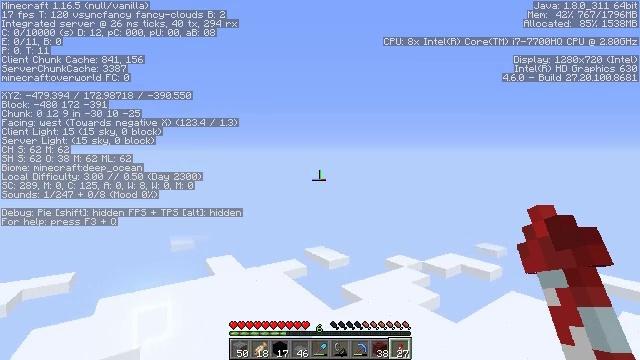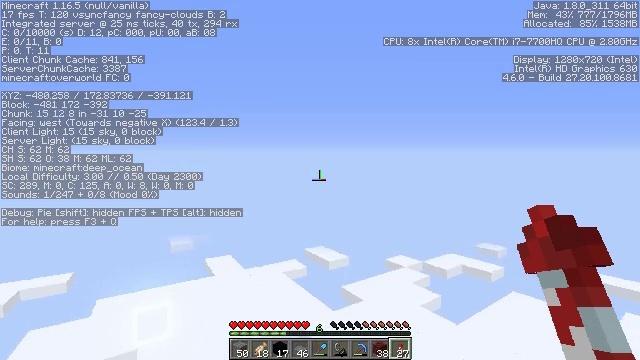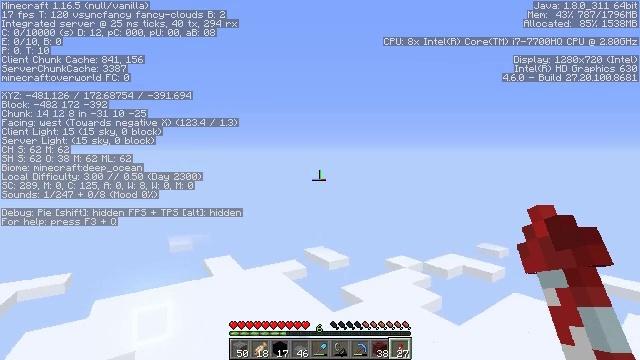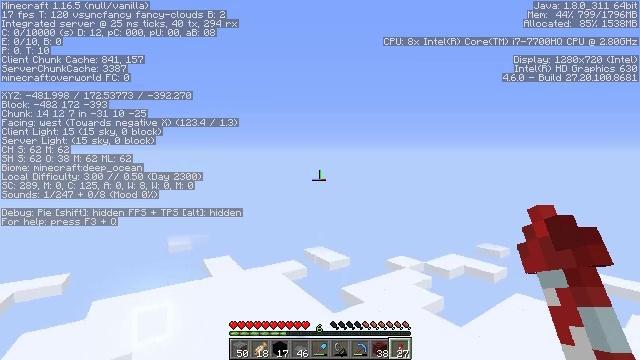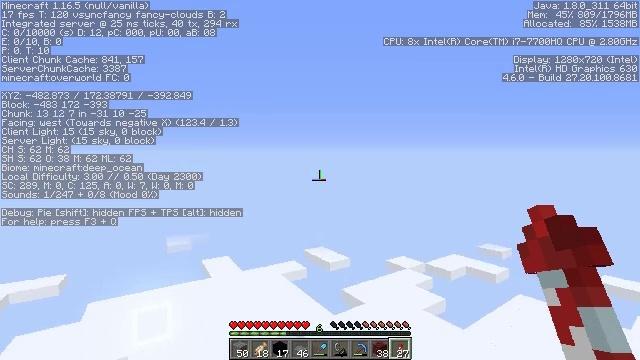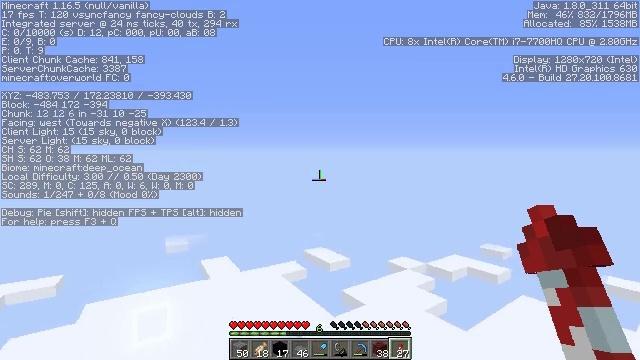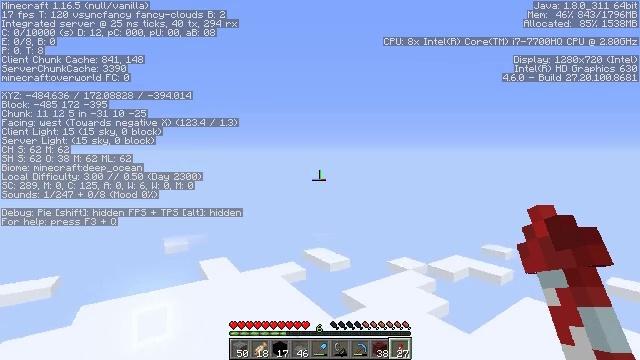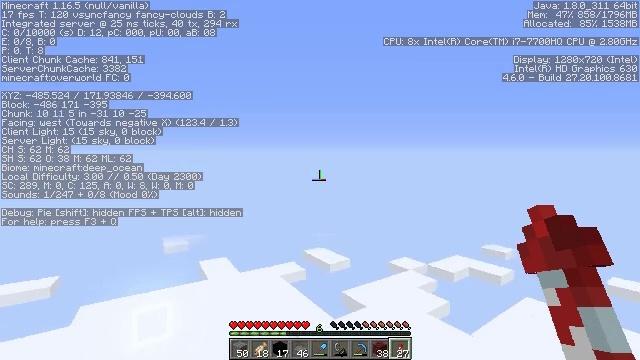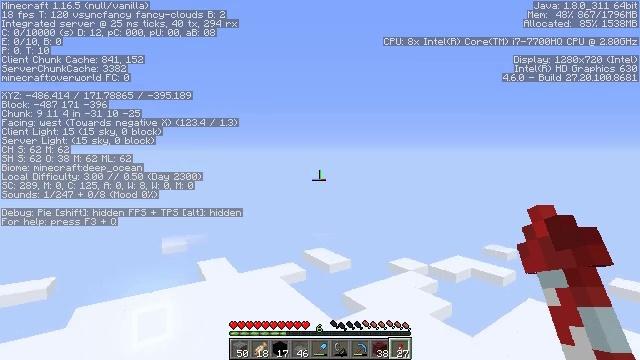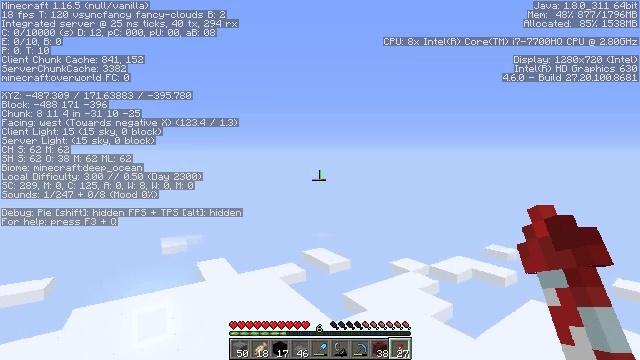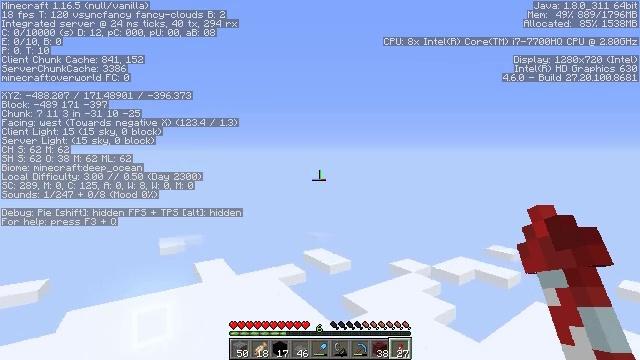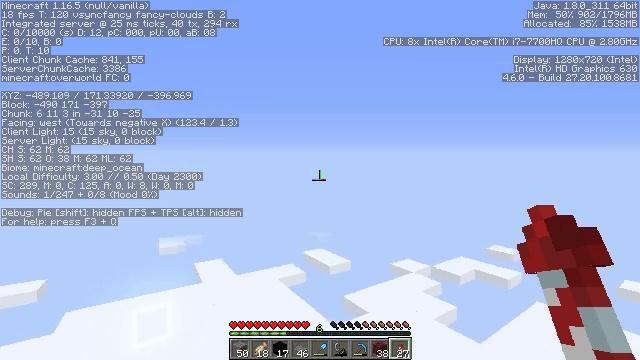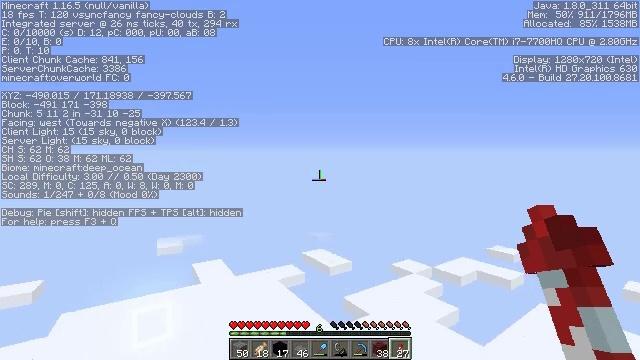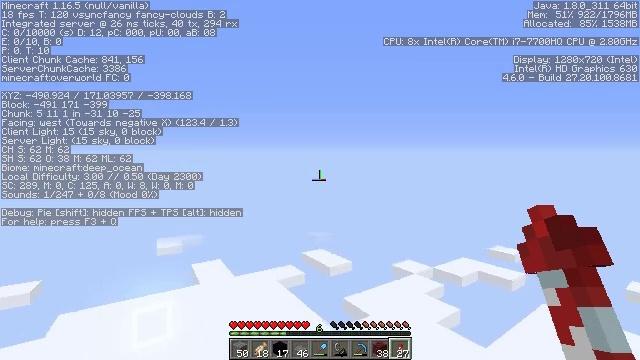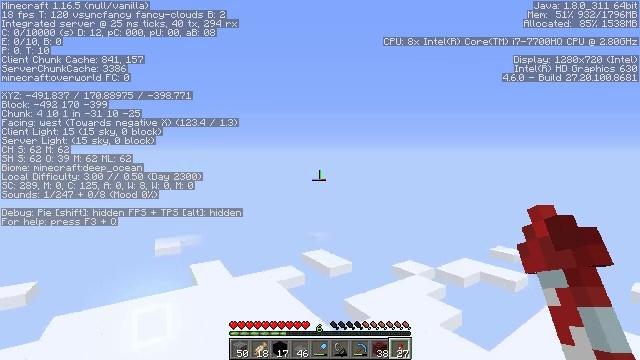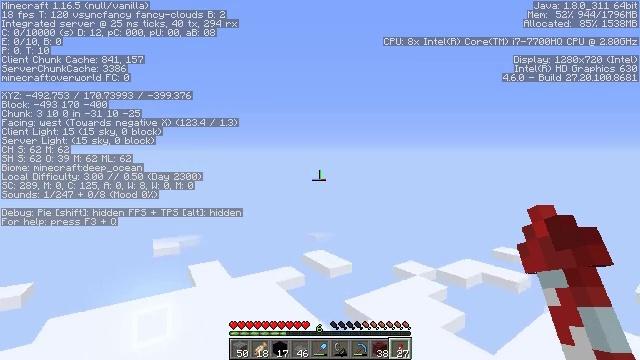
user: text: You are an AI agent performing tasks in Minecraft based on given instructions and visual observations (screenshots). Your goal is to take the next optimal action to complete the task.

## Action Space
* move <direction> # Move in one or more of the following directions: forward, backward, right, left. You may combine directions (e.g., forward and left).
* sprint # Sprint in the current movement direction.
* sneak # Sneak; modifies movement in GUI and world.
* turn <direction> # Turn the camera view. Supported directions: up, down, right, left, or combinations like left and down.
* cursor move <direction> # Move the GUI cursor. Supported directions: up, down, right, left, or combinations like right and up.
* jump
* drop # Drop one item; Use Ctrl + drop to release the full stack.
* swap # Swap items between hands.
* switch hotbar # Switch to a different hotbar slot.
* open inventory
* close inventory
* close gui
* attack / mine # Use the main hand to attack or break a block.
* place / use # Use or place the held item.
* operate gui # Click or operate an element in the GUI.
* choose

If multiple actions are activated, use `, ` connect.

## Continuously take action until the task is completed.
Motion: motion action
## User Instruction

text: Harvest black concrete powder.
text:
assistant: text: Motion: no_op
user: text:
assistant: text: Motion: no_op
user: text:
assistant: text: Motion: no_op
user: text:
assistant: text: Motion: no_op
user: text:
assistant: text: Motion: no_op
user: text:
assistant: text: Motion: no_op
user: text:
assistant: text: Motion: no_op
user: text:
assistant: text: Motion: no_op
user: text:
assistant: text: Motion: no_op
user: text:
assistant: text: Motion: no_op
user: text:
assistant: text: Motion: no_op
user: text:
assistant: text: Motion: no_op
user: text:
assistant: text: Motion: no_op
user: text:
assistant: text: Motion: no_op
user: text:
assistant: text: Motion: no_op
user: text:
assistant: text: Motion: no_op
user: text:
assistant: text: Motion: no_op
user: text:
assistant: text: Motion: no_op
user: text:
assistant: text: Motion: no_op
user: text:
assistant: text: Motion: no_op
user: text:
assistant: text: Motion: no_op
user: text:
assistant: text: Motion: no_op
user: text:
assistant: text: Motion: no_op
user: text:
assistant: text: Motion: no_op
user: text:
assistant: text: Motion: no_op
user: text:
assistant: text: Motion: no_op
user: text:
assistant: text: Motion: no_op
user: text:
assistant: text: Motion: no_op
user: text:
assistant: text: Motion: no_op
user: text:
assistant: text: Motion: no_op